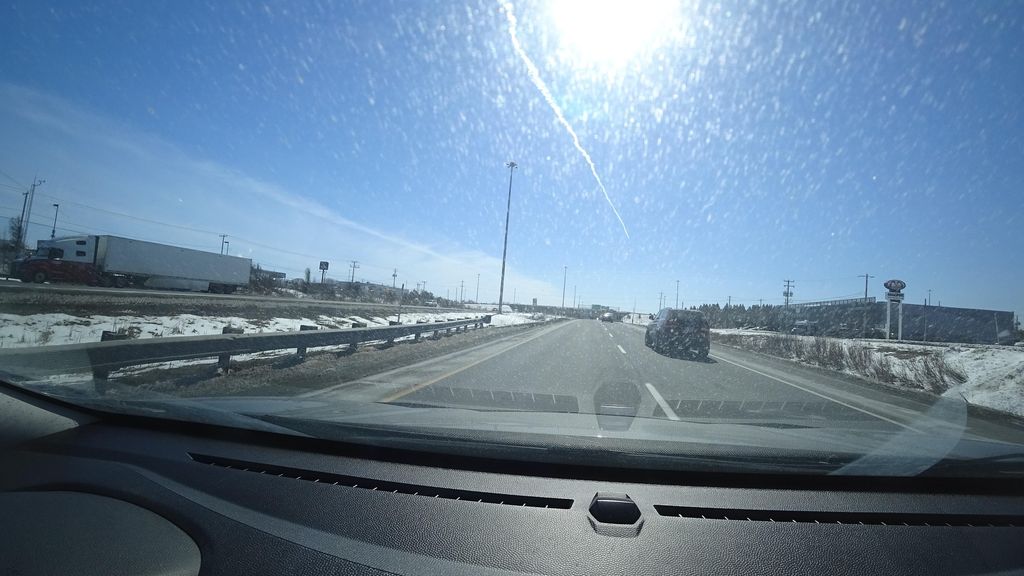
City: quebec_city